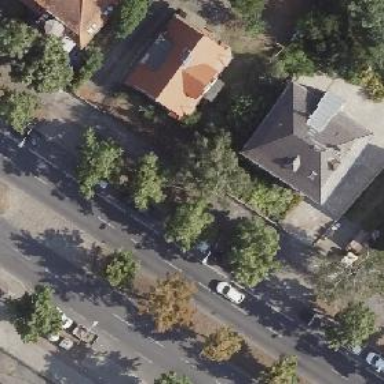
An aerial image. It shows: Avenue lined with broadleaved deciduous trees.